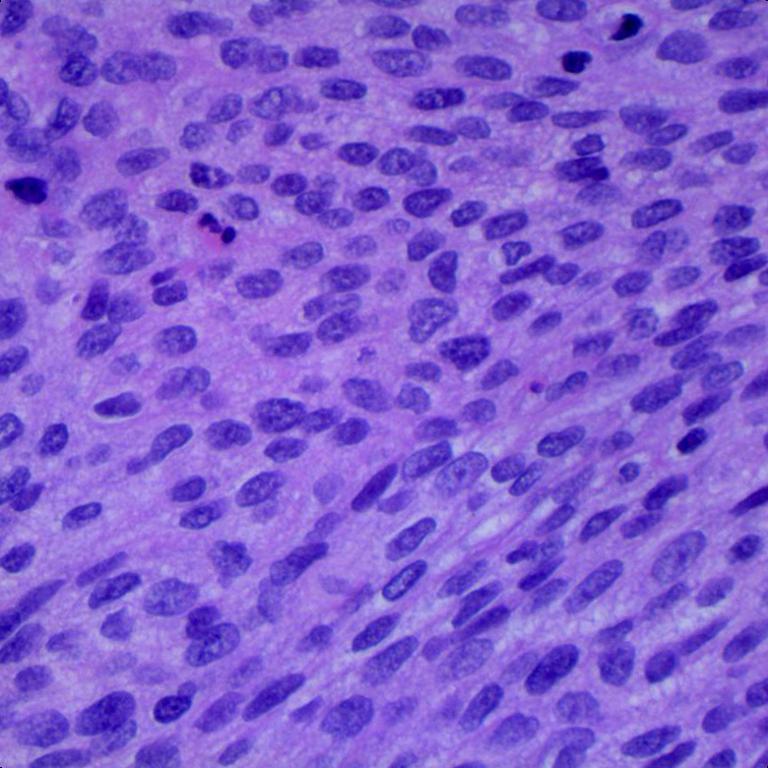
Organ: lung
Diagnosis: squamous carcinomas